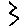
Label: zigzag